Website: macys
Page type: billing-address
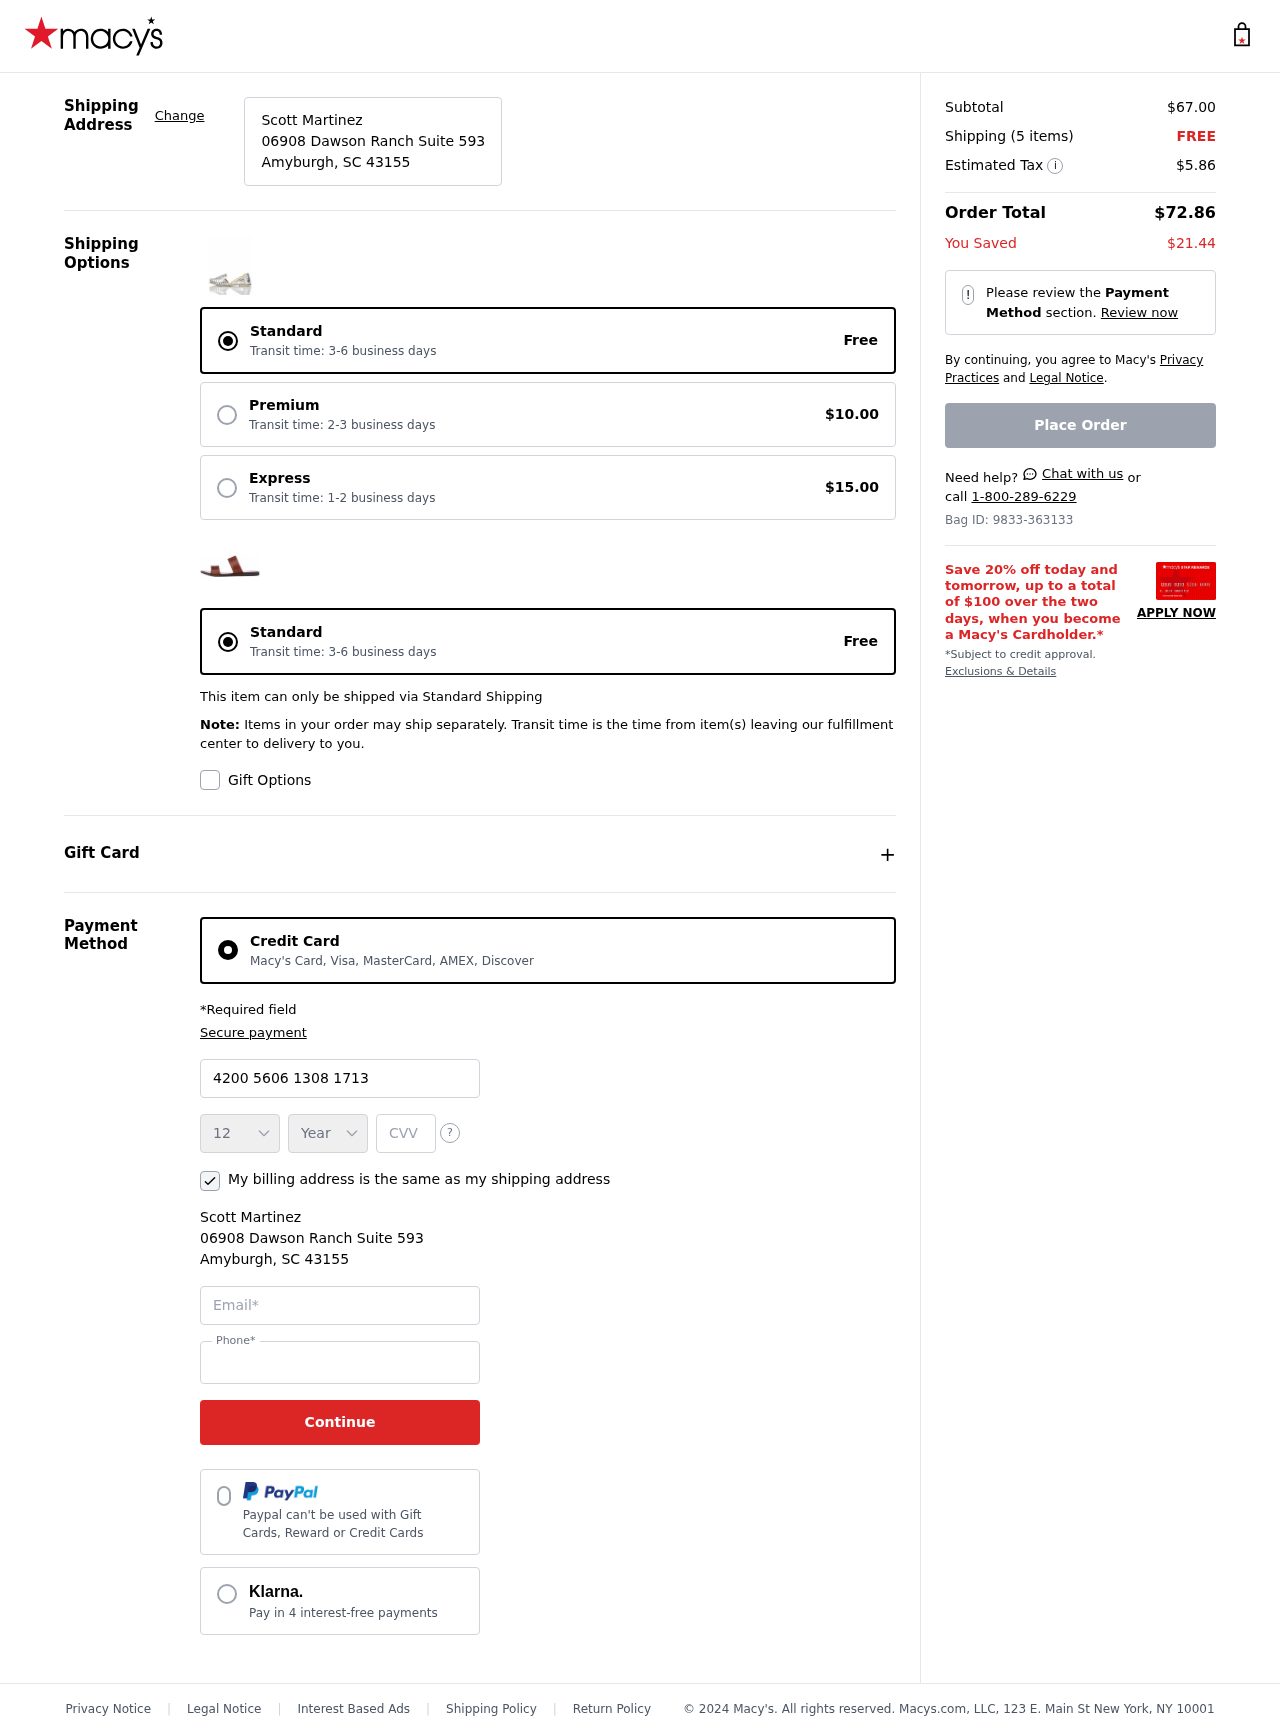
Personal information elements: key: PII_CARD_CVV
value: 093
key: PII_CARD_EXPIRY_MONTH
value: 12
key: PII_CARD_EXPIRY_YEAR
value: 27
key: PII_CARD_NUMBER
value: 4200 5606 1308 1713
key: PII_CITY_STATE_ZIP
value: Amyburgh, SC 43155
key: PII_EMAIL
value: scott.martinez@gmail.com
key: PII_FULLNAME
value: Scott Martinez
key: PII_PHONE
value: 4858826904
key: PII_STREET
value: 06908 Dawson Ranch Suite 593
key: PII_FULLNAME2
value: Scott Martinez
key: PII_CITY
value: Amyburgh
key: PII_STATE_ABBR
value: SC
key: PII_POSTCODE
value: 43155
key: PII_POSTCODE_FULL
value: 43155
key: PII_CITY_STATE
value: Amyburgh, SC
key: PII_POSTCODE_NUMERIC
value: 43155
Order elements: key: ORDER_SUBTOTAL
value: $67.00
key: ORDER_NUM_ITEMS
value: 5
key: ORDER_SHIPPING_COST
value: FREE
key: ORDER_TAX
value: $5.86
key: ORDER_TOTAL
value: $72.86
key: ORDER_SAVINGS
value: $21.44
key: ORDER_ID
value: Bag ID: 9833-363133